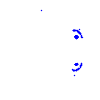
Particle: kaon